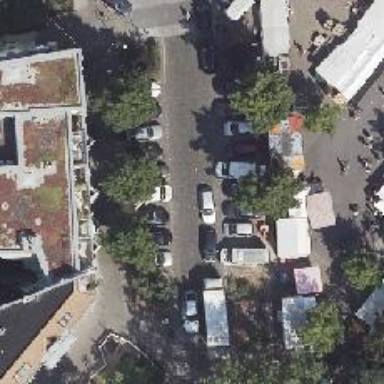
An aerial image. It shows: Living street.